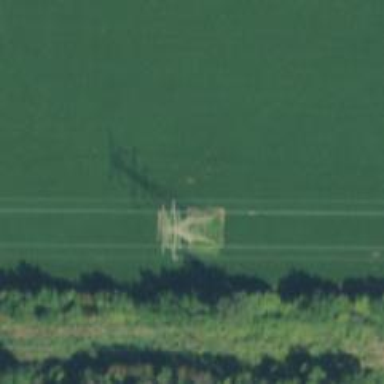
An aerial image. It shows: Lattice structure tower.